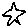
Label: star